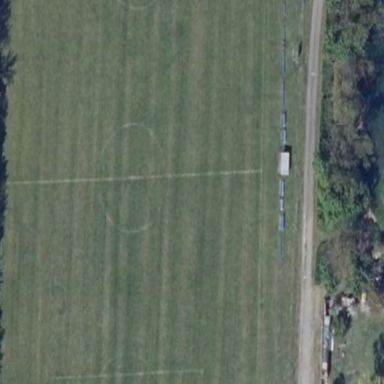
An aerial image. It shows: Soccer pitch designated for leisure and sports activities.